Field crop: maize
Growth stage: 1
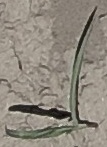
Species: sorghum